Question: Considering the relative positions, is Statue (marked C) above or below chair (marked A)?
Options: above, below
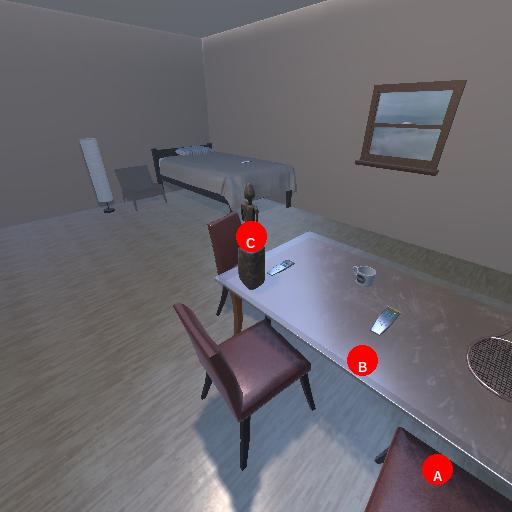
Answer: above